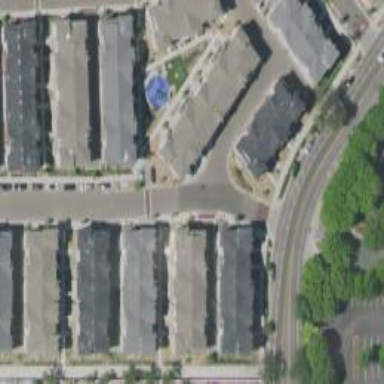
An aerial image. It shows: Living street.